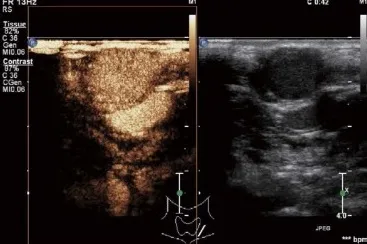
Contrast-enhanced ultrasound and elastosonography appearance of the larger subcutaneous nodules on the bilateral neck. (A,B) Contrast-enhanced ultrasound showed both the larger nodule in the bilateral neck are hypervascular, heterogeneous enhancement, no ring enhancement, and partially clear enhanced boundary.
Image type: radiology (ultrasound)